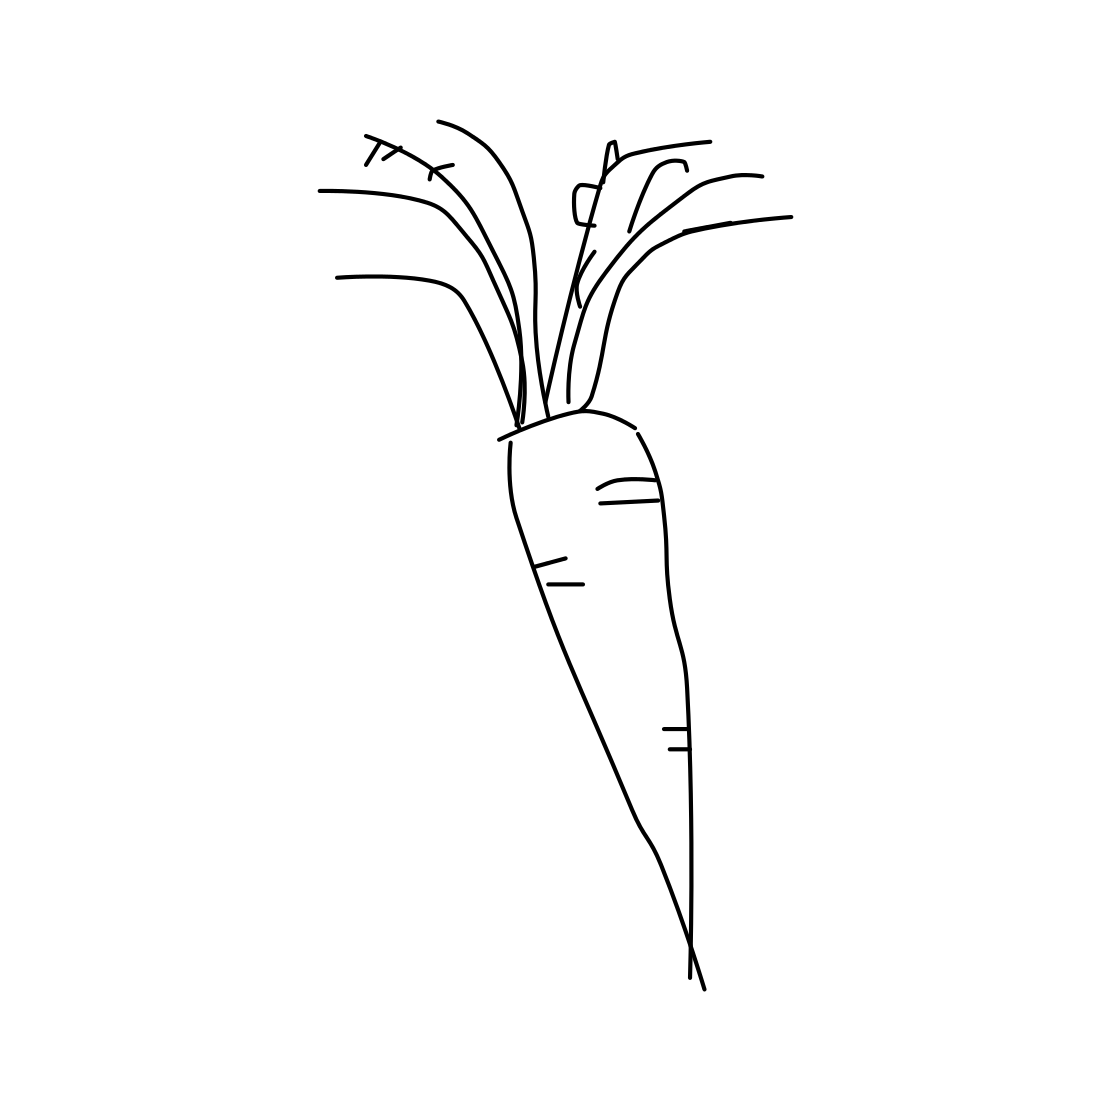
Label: carrot